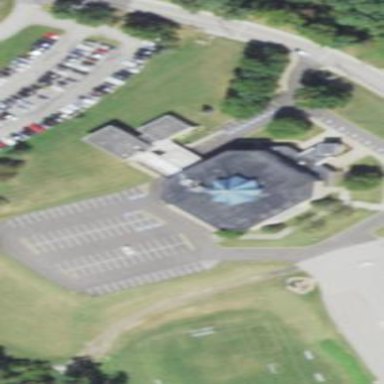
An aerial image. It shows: Building that serves as place of worship.